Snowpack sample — Snodgrass Mountain, Crested Butte, Colorado (2/4/25, 12:06 PM MST)
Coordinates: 38.923, -106.968
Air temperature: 35 °F
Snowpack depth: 80 cm
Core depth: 60 cm
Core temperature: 32 °F
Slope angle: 14°, slope face: 78°
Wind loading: low
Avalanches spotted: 0
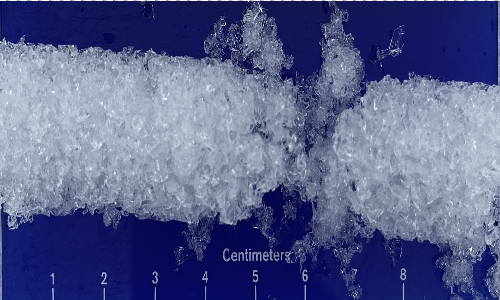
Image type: core
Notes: No avalanches nearby, unusually warm weather for the last month reported by residents, Collected 25 yards from treeline